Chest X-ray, AP view. Patient: 23 years old, sex M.
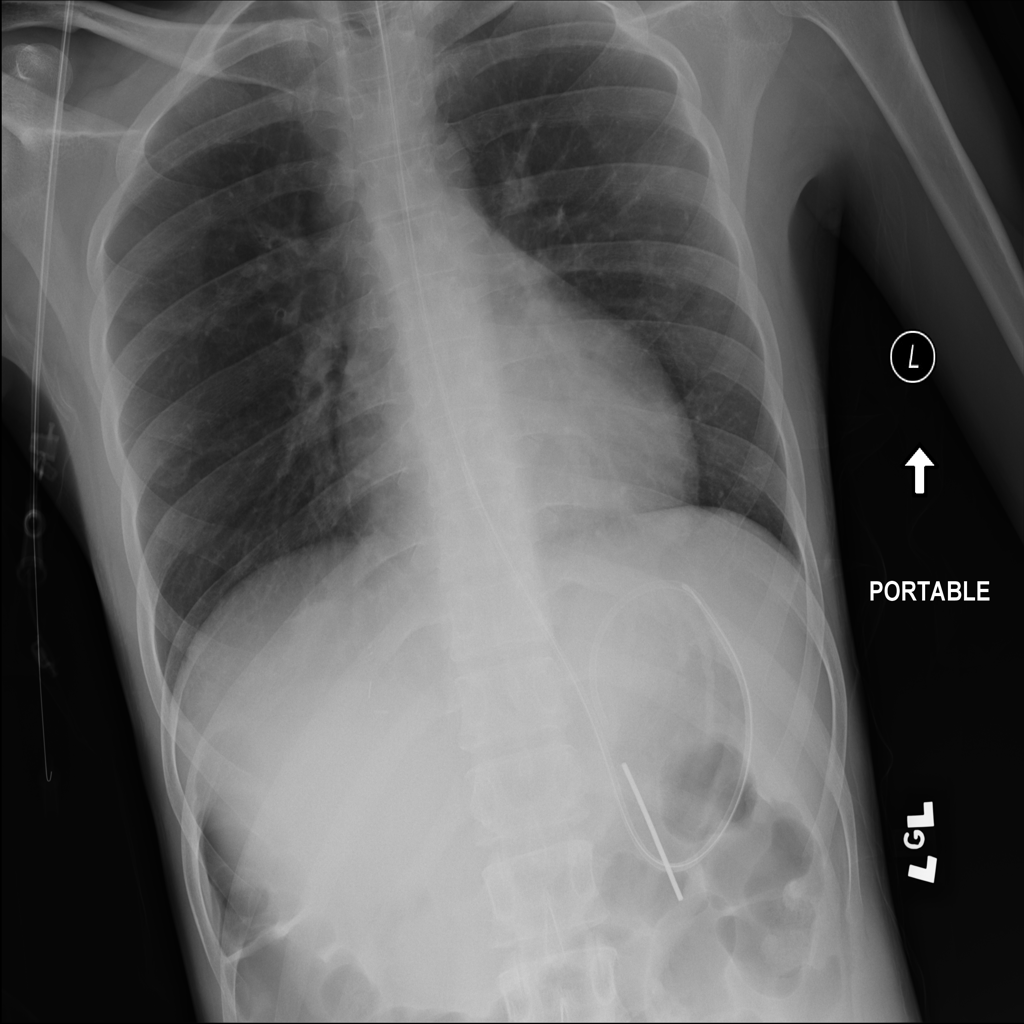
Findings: No Finding